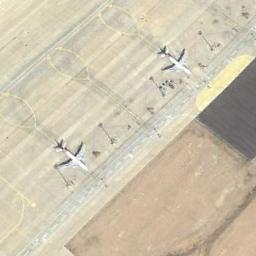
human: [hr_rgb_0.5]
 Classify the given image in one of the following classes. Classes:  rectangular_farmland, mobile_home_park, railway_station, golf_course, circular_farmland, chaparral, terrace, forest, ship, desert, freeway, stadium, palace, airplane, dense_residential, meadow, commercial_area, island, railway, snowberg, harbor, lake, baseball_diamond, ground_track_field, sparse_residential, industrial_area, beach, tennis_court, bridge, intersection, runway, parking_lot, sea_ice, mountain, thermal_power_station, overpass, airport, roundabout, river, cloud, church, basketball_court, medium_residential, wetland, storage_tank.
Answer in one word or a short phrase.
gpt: airplane